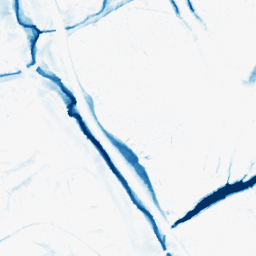
Category: morphological
Decomposition family: morphological
Decomposition parameters: operation: closing
size: 10
Upsampling method: quadratic
Upsampling parameters: scale: 2
Upsampling scale: 2